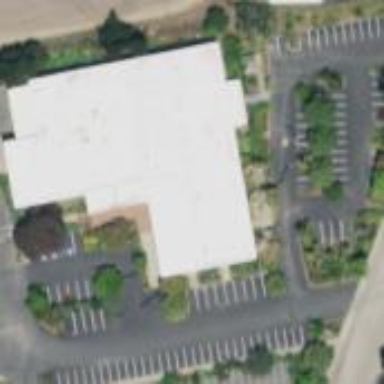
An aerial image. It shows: Office building designed for office use.